八年级 · 度量几何学
实数 $a, b, c$ 在数轴上的位置如图, 则 $\sqrt{a^{2}}-|a-b|+\sqrt{(c-a)^{2}}$ 可以化简为 $($ )

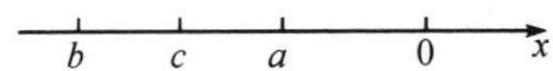
A. $-a-b+c$
B. $a-b-c$
C. $-a-b-c$
D. $-a+b-c$
答案: D
解析: 解：由数轴可得出： $a<0, a-b>0, c-a<0$,

$\therefore$ 原式 $=-a-(a-b)-(c-a)$,

$=-a-a+b-c+a$,

$=-a+b-c$.